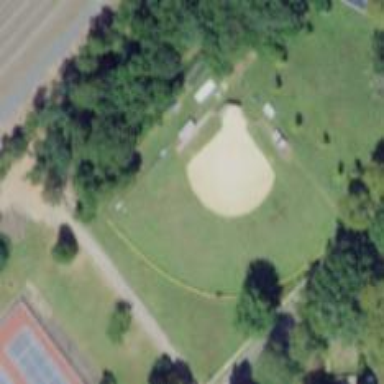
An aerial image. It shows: Baseball pitch for leisure land activities.